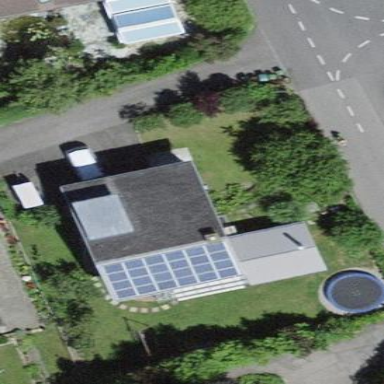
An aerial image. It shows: Simple house.